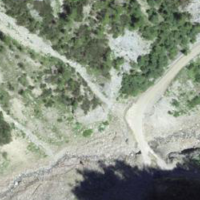
EUNIS habitat code: 31
Species observed at this site:
Papilio machaon
Erynnis tages
Carterocephalus palaemon
Pyrgus serratulae
Lysandra bellargus
Cupido minimus
Cyaniris semiargus
Pyrgus malvae
Hedysarum hedysaroides
Aglais urticae